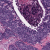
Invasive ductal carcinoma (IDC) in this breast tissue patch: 0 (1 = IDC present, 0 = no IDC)